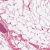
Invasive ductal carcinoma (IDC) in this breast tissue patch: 0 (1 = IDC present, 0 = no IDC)